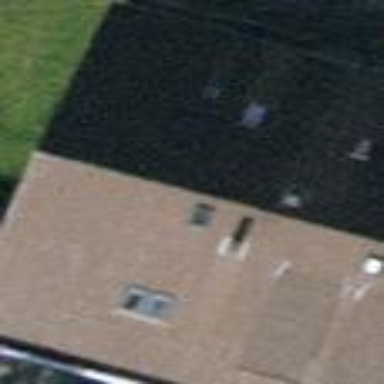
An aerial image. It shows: Terrace building with tiled roof.